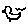
Label: bird